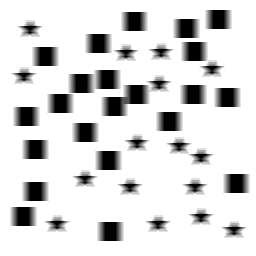
Squares: 22
Triangles: 0
Stars: 16
Total shapes: 38